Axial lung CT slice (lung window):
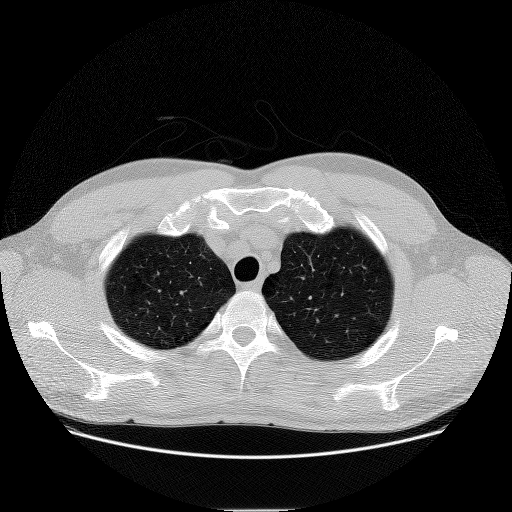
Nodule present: no